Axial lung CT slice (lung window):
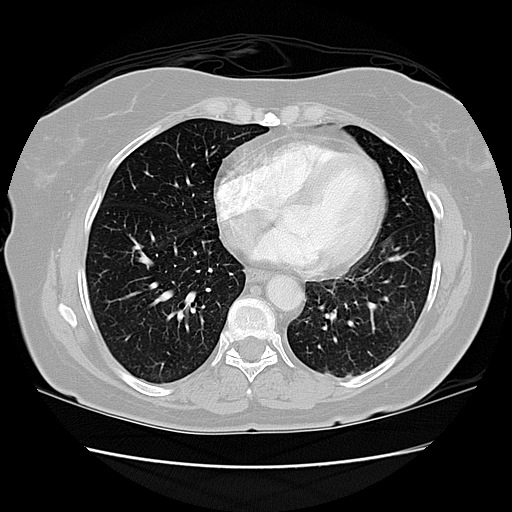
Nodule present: no